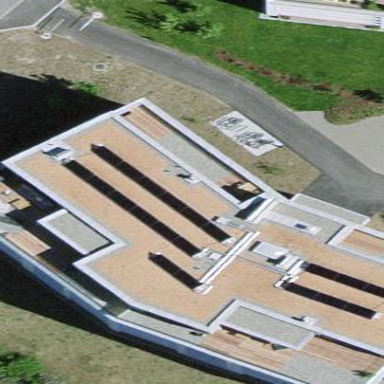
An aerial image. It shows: Building part with flat roof.